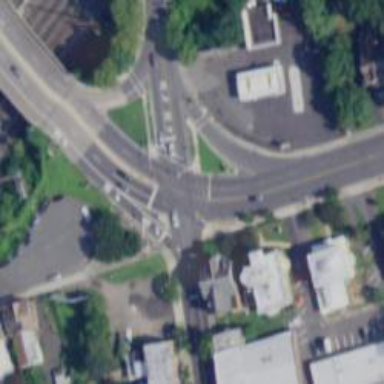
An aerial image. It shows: Pedestrian crossing with zebra markings on the footway.